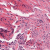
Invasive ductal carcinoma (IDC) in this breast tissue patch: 1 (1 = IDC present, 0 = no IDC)